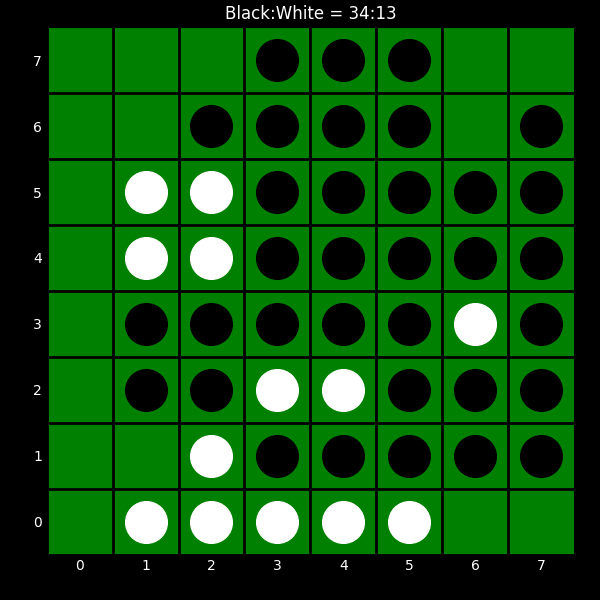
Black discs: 34
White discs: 13